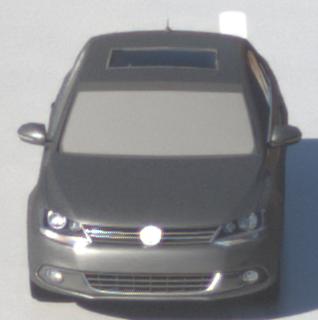
Make: VW
Model: Jetta 1.2 TSI
Detailed model: Jetta (IV)
Model produced from: 2011/01
Model produced until: 2014/08
Doors: 4
Color: gray
Road condition: wet road
Daytime: morning or afternoon
Contrast: high contrast